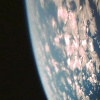
Label: cloud